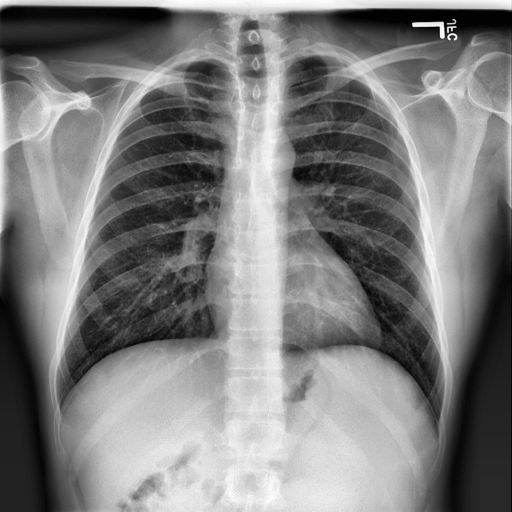
Finding: NORMAL